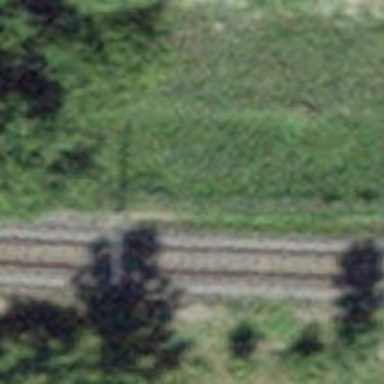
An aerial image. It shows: Railway track with contact lines for electrification.